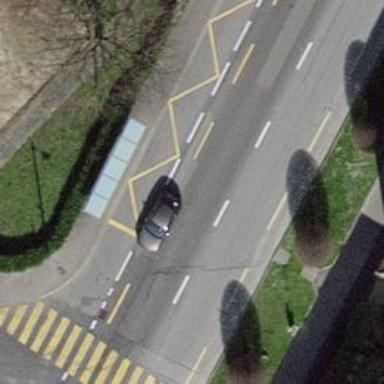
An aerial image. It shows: Bus stop with shelter for public transport.